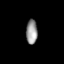
Tissue: lung
Cell type: Fibroblasts
Senescence score: 0.6091
Nuclear area (px): 271
Mean DAPI intensity: 150.048